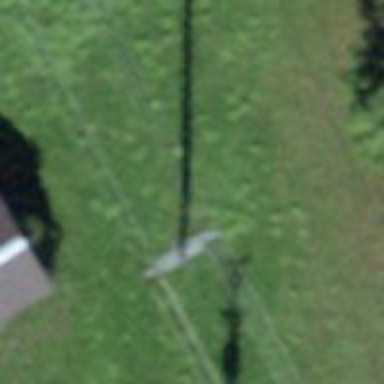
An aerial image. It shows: Concrete power pole.